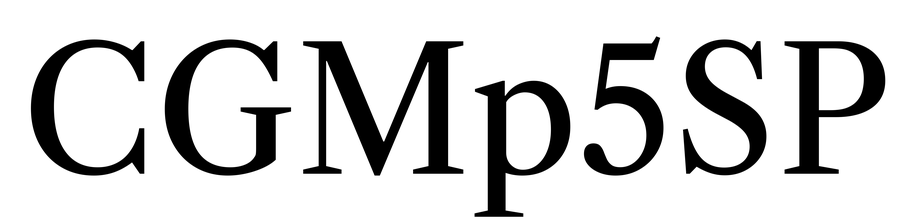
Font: LibreCaslonText_Regular